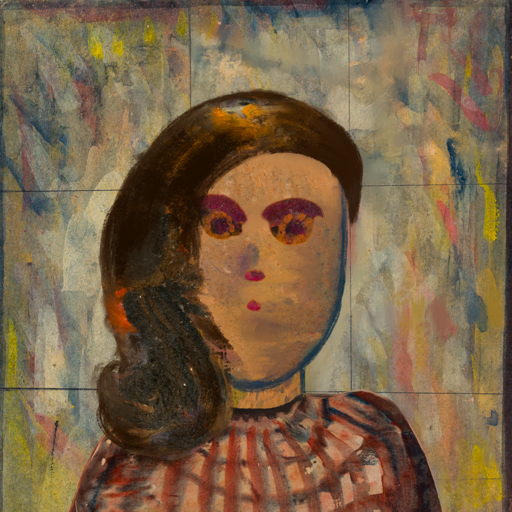
Background: GypsyMother, Head And Neck Front: In_The_Sun, Face Front: Doll, Bust: Orphan, Hair Front: Gypsy_Queen, Head Accessory: Blank, Second Necklace: Blank, Necklace: Blank, Baby: Blank